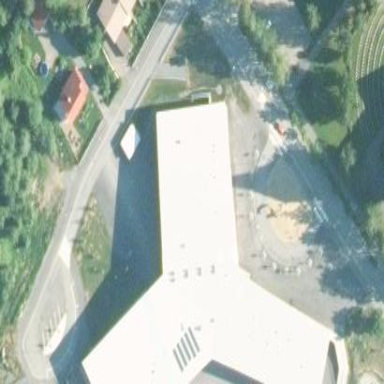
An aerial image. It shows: Public school building.